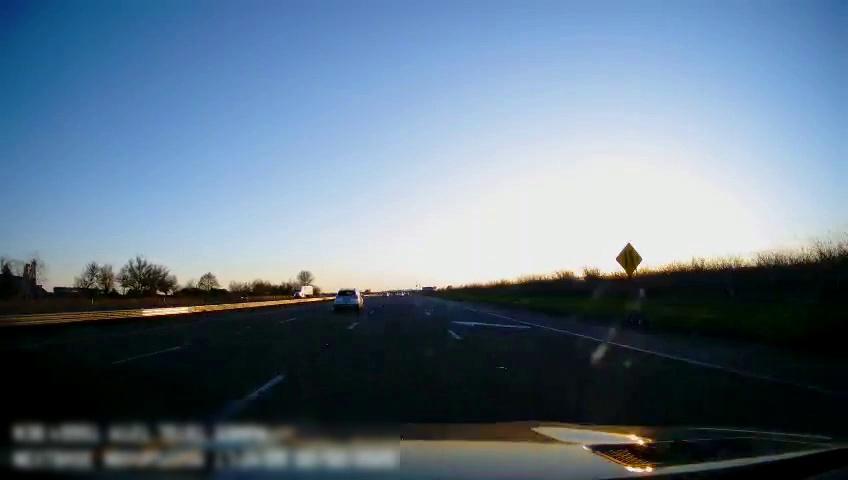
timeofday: Day
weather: Sunny
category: Drivable Space
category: Vehicles | SUV
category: Vehicles | Truck
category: Lanes | Alternate Lane
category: Lanes | Alternate Lane
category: Lanes | Current Lane
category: Lanes | Current Lane
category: Lanes | Alternate Lane
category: Traffic | Signs